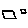
Label: square